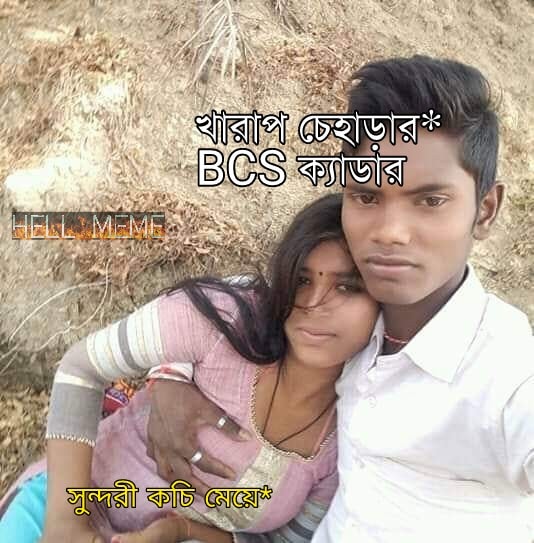
Caption: খারাপ চেহাড়ার* BCS ক্যাডার    সুন্দরী কচি মেয়ে*
Label: hate